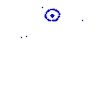
Particle: proton